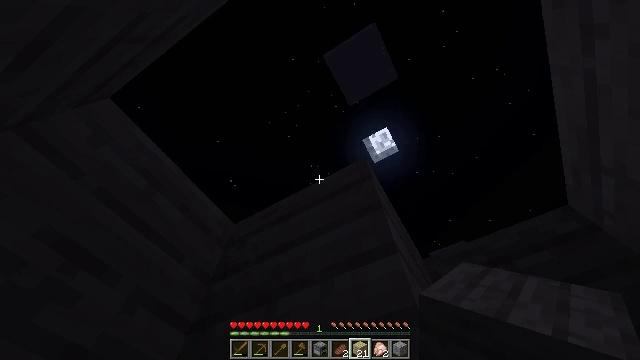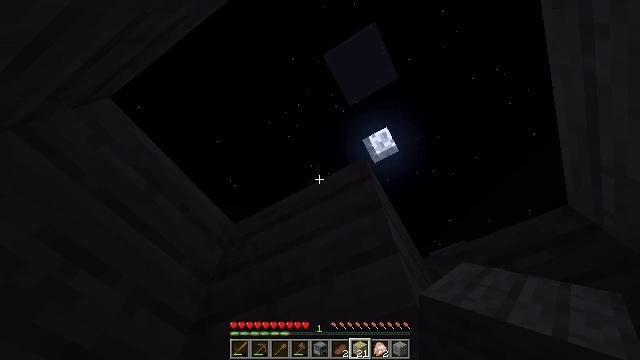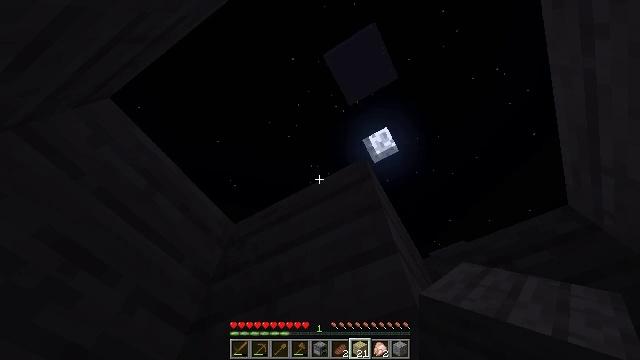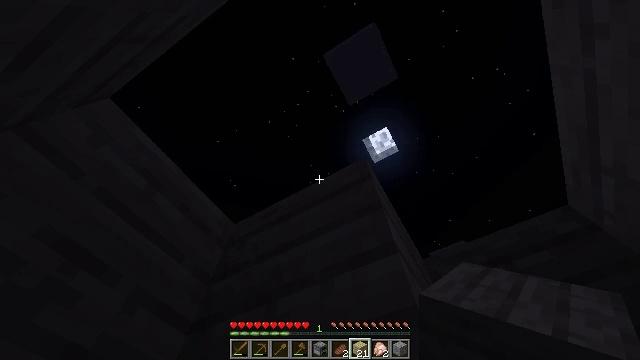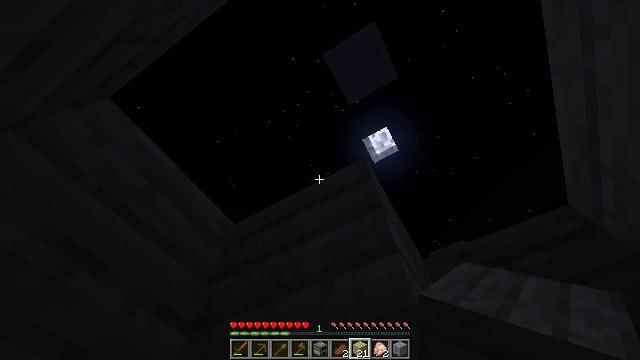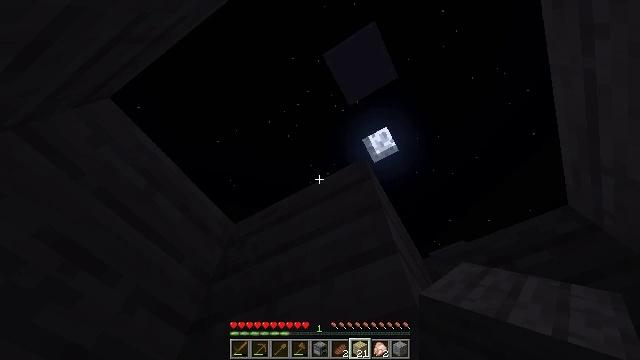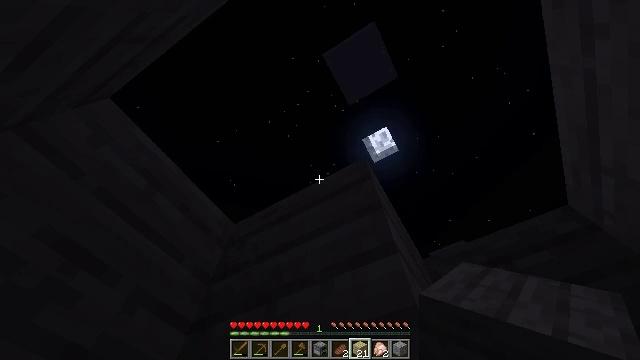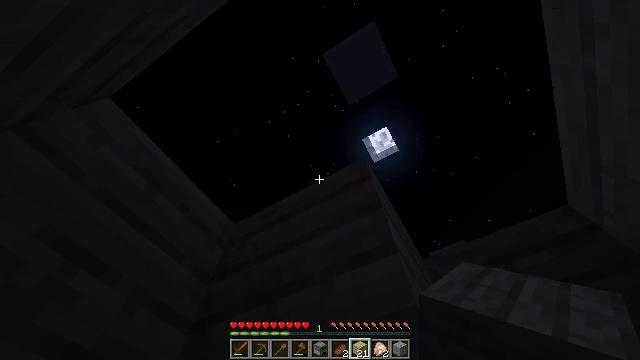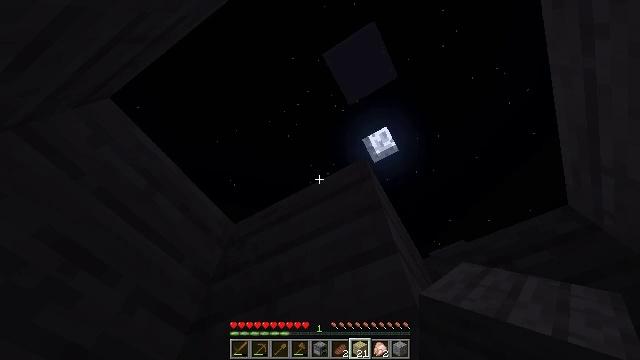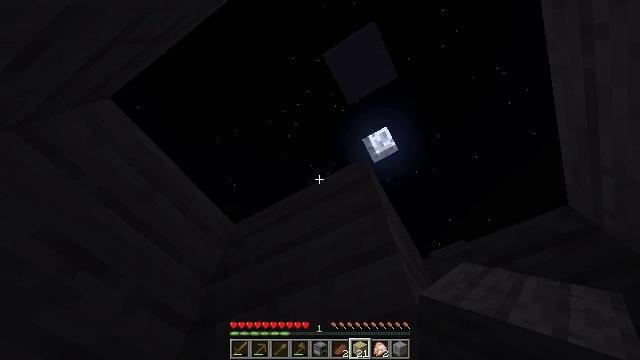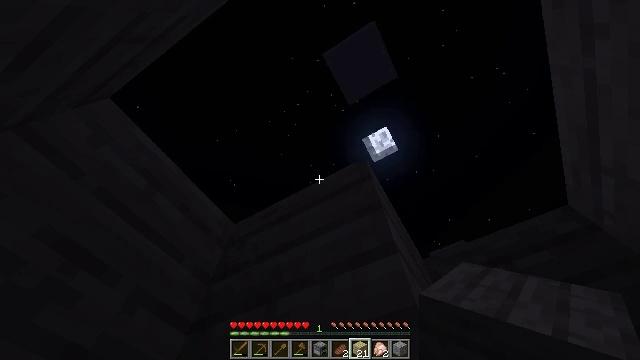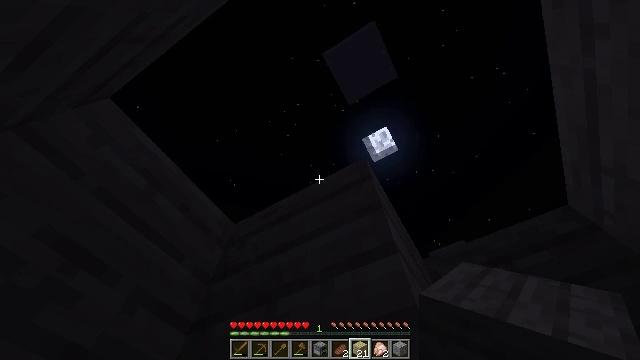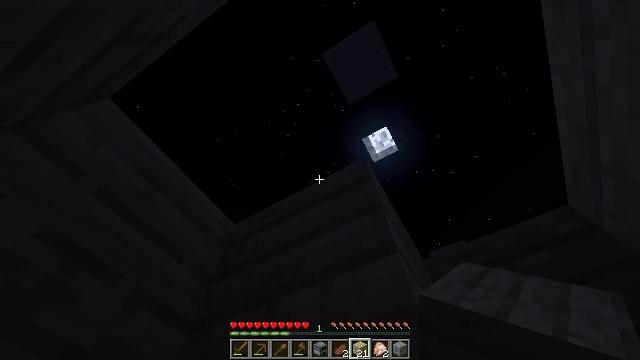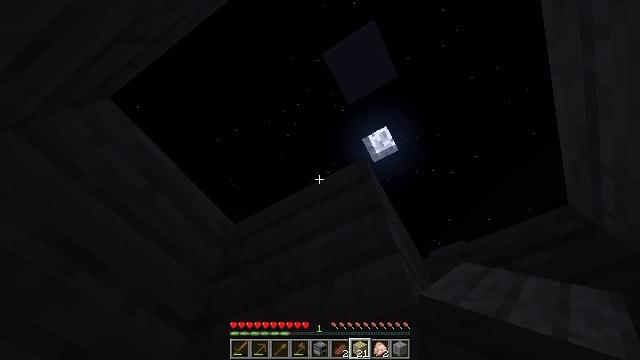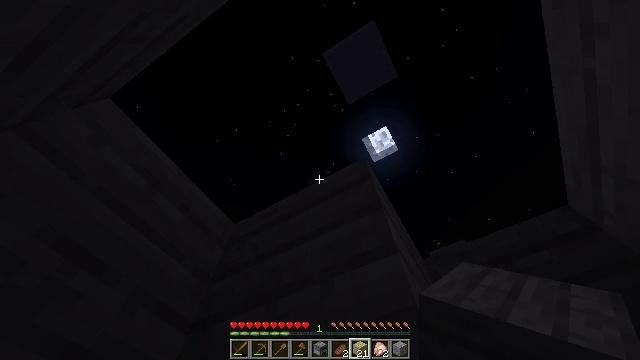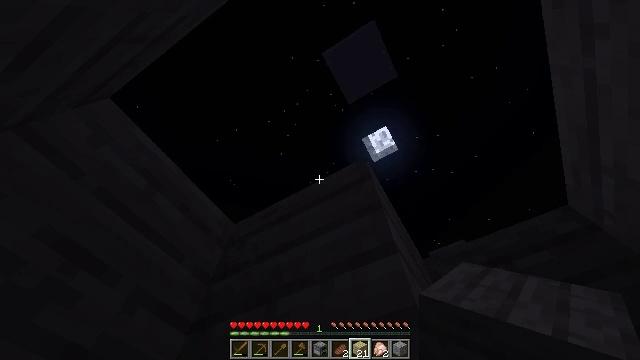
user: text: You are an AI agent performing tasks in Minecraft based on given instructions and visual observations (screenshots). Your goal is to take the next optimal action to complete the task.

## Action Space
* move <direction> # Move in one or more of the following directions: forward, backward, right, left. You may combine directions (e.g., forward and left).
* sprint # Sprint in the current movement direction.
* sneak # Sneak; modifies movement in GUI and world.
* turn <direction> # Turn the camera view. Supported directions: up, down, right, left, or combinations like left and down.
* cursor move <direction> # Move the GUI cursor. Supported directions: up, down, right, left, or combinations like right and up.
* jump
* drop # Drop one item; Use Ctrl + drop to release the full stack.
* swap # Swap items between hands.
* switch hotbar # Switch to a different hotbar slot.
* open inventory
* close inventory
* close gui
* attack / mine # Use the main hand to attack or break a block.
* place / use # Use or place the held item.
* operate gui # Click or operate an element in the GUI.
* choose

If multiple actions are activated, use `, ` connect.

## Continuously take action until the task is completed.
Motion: motion action
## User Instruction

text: Remove birch planks to collect them.
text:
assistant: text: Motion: no_op
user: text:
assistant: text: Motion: no_op
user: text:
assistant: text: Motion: no_op
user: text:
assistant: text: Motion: no_op
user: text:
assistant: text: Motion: no_op
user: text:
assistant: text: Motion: no_op
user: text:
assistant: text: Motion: no_op
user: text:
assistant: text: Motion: no_op
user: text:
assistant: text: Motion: no_op
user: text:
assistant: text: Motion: no_op
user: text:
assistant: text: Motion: no_op
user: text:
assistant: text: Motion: no_op
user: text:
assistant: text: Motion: no_op
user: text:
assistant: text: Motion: no_op
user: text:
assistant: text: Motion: no_op
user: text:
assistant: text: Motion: no_op
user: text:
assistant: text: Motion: no_op
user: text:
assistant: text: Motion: no_op
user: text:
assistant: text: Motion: no_op
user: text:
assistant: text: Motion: no_op
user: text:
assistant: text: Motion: no_op
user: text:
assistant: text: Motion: no_op
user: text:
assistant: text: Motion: no_op
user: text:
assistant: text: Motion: no_op
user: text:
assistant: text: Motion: no_op
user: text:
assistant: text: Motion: no_op
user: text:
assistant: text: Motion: no_op
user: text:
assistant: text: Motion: no_op
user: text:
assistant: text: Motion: no_op
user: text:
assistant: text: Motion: no_op